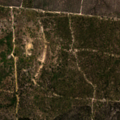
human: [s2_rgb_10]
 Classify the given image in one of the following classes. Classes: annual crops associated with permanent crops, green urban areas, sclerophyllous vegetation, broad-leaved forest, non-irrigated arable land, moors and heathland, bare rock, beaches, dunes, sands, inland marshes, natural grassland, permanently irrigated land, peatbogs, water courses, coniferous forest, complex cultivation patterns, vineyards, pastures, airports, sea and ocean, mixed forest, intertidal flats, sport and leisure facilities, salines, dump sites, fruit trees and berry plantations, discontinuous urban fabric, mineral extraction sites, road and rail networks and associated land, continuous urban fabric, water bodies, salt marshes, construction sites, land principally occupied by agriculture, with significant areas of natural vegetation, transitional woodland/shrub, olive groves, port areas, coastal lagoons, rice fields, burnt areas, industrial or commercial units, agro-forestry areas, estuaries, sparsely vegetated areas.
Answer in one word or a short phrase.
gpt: broad-leaved forest, mixed forest, transitional woodland/shrub